Question: I am trying to move the login form, from its current position upwards. It needs to be closer to the logo, I know this is because of the min height set on the header but this needs to be fixed.

On the right is how the form appears. And on the left is how it should appear.
the change should only affect the login form.
'''
.header-strip {
background: url("../../Images/gradient.gif");
min-width: 981px;
position: relative;
z-index: 300;
min-height: 134px;
padding-top: 10px;
}
.login {
background: url("../../Images/Audi-R8-TDI.jpg");
background-size: 100%;
padding: 50px 0 50px 0;
background-repeat: no-repeat;
background-position: left;
height: 500px;
width: 1000px;
border-radius: 5px;
}
'''
Thanks for your help.
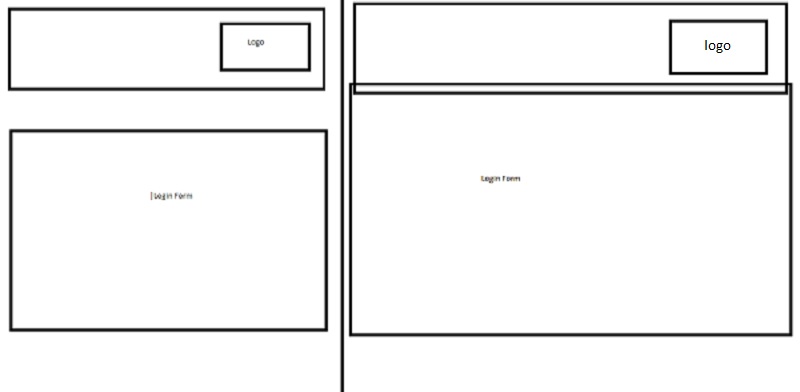
Answer: EDIT:
change
'''
.login {
background: url("../../Images/Audi-R8-TDI.jpg");
background-size: 100%;
padding: 50px 0 50px 0;
background-repeat: no-repeat;
background-position: left;
height: 500px;
width: 1000px;
border-radius: 5px;
}
'''
to
'''
.login {
background: url("../../Images/Audi-R8-TDI.jpg");
background-size: 100%;
padding: 50px 0 50px 0;
background-repeat: no-repeat;
background-position: left;
height: 500px;
width: 1000px;
border-radius: 5px;
margin: -20px 0 0 0;
position: relative;
top: 0;
z-index: 9999;
}
'''
this will change the distance of the login to the header and sets the login on a higher z-index
see on jsfiddle here: <URL>